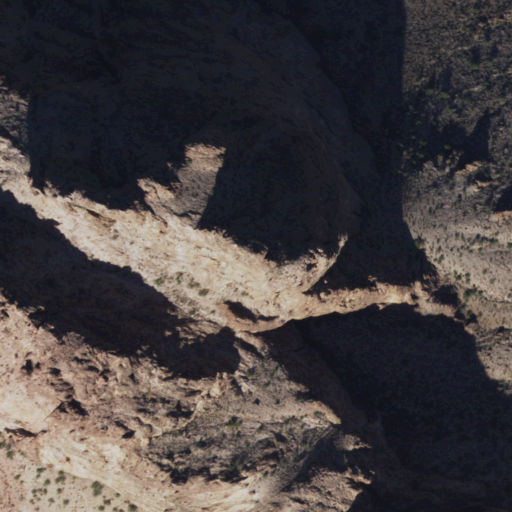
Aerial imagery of mountain in Arizona named Courthouse Rock containing only shrub